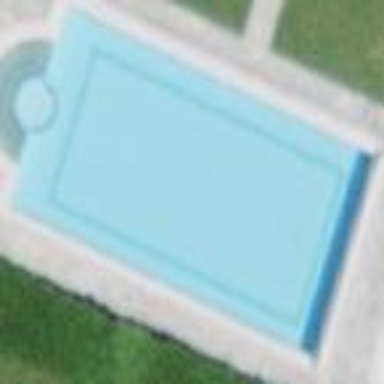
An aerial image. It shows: Swimming pool located in leisure land.